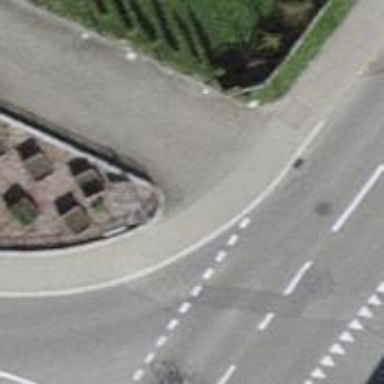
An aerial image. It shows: Sidewalk.